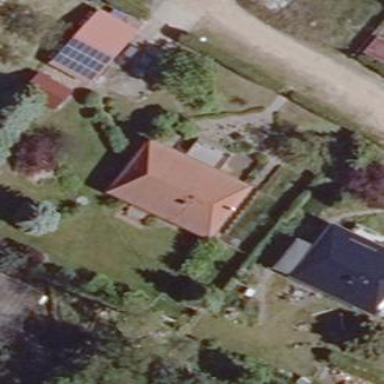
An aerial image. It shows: Detached building.